Question: I have an image that i want to use as a button on my page that links to other pages. I want to make it in a way that I can use small and large texts on it.
The image in question:

I have tried something but can go no where with it.
'''
a {
background:url(http://i.imgur.com/8Isga60.png);
background-size:contain;
background-repeat:no-repeat;
display:inline-block;
padding:30px 100px;
height:20px;
color:black;
font-size:16px;
}
'''
<URL>
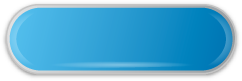
Answer: I think you will have to split the image, as If you try to repeat it using it as a complete image, it will also repeat the rounded parts. So take the left and right, and a pixel from the center. See this answer for reference <URL>
The old school version is something like using three classes for left and right and one for center with the repeating background.<URL>
Now, as mentioned in the comments, unless you are completely decided on the background images part, a pure CSS solution will probably work better.